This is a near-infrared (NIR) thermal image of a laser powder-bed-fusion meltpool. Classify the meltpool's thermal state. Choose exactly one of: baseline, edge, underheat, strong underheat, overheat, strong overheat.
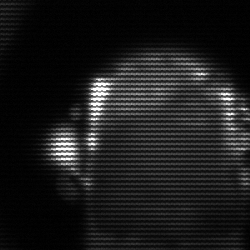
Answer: baseline